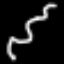
Label: squiggle